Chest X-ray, PA view. Patient: 55 years old, sex F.
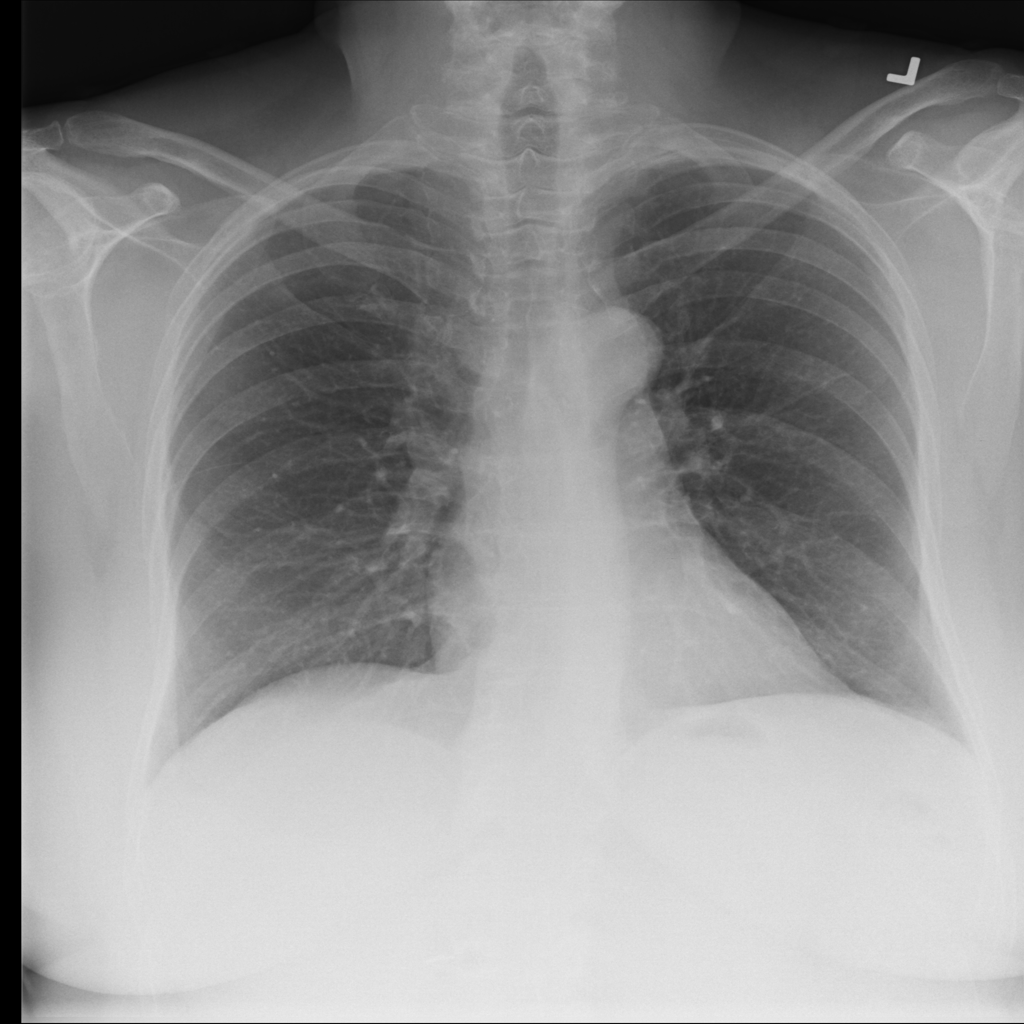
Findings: No Finding